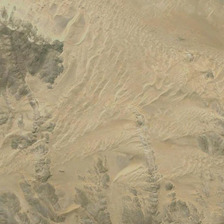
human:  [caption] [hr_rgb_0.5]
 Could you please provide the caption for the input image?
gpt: the textures in the dry desert are very clear .

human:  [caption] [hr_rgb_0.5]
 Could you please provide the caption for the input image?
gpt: it is a large piece of yellow desert .

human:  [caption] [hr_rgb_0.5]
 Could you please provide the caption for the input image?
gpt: the textures in the dry desert are very clear .

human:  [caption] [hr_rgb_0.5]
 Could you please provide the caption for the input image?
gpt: it is a large piece of yellow desert .

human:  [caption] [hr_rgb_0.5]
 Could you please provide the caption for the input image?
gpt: it is a large piece of yellow desert .